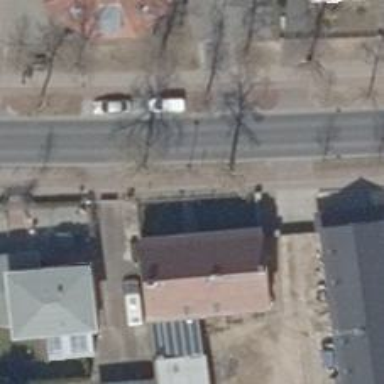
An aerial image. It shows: Residential road with asphalt surface. There are sidewalks on both sides and cycle track.